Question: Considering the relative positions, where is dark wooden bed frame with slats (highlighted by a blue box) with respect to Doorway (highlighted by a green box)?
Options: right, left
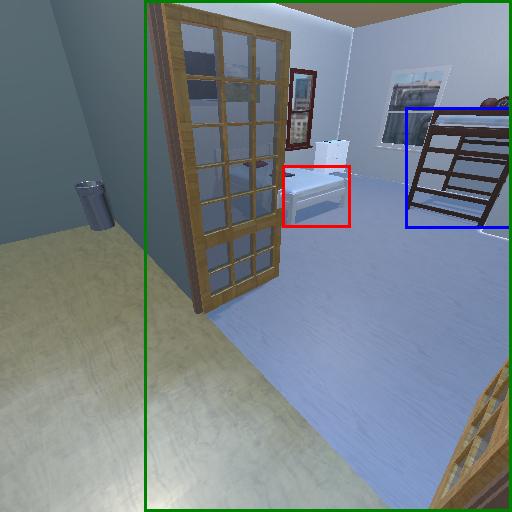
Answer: right